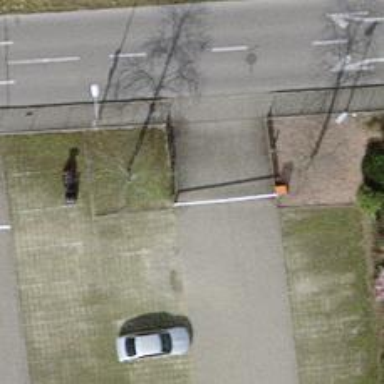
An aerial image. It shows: Lift gate barrier.